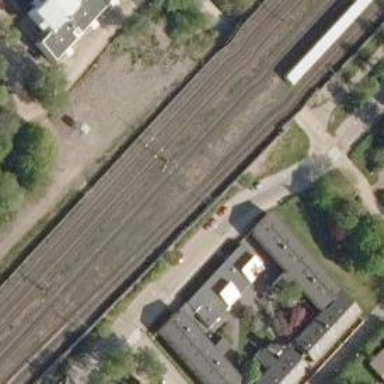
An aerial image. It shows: Railway signal supported by catenary mast.